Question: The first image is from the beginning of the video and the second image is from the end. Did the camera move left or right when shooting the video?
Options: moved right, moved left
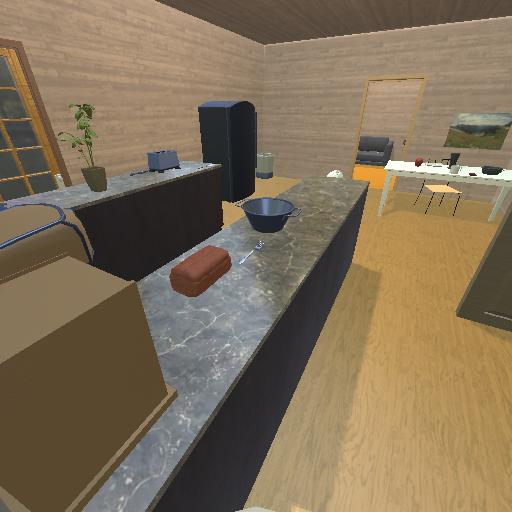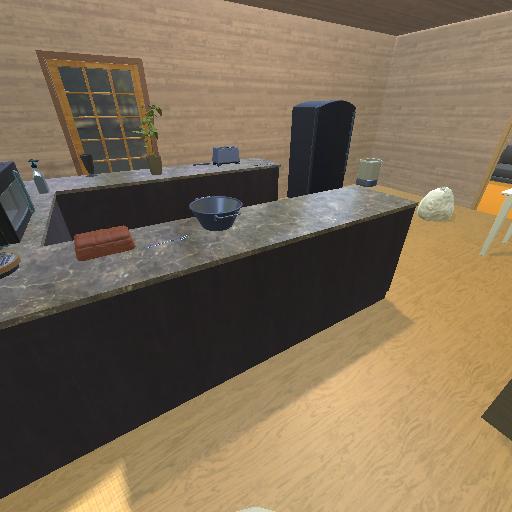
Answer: moved right